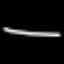
Label: line